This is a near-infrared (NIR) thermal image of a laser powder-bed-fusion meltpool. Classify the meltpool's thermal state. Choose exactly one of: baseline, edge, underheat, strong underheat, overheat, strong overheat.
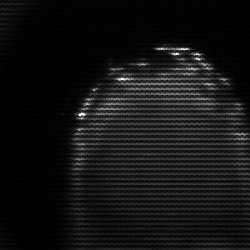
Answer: edge